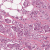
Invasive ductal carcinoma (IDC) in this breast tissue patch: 1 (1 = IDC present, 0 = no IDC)